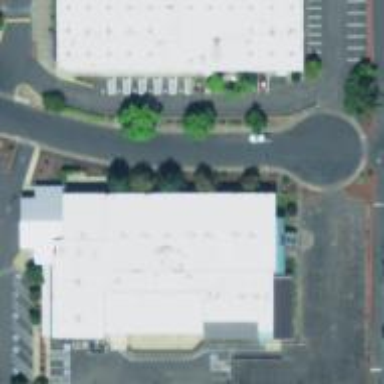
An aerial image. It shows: Building used as fitness center.